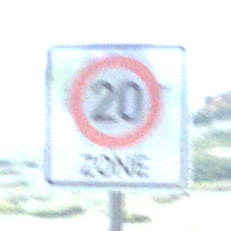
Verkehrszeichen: BeginnZone20
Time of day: Night
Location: Outdoor (Nature)
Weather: PartlyCloudy
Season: NotSpecified
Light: Natural